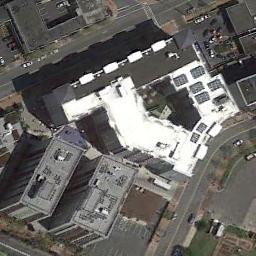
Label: commercial_area